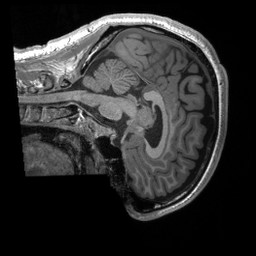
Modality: T1w
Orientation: sagittal
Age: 23
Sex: male
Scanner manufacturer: siemens
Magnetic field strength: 3 T
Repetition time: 2.4 s
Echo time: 0.00224 s